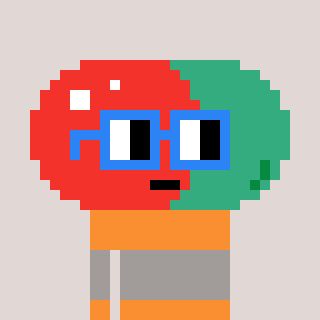
a pixel art character with square blue glasses, a pill-shaped head and a orange-colored body on a warm background